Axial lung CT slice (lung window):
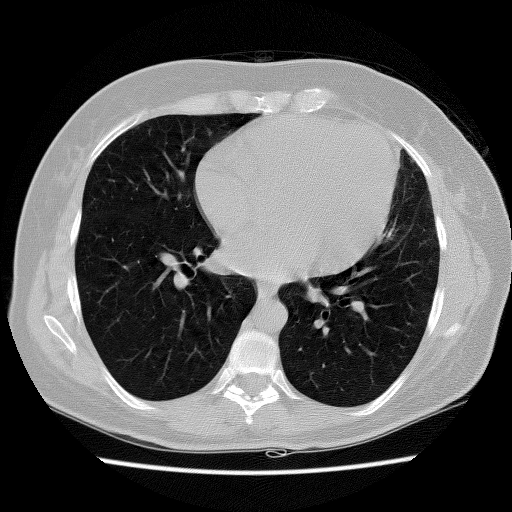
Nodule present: no